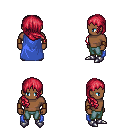
a pixel art fantasy rpg character, male body template, human, dark skin, blue cape, teal pants, ruby red right-swept hairstyle, leather bracers, metal boots, four views (front, back, left, right), 2x2 character sprite sheet, small pixel art, hard edges, no anti-aliasing